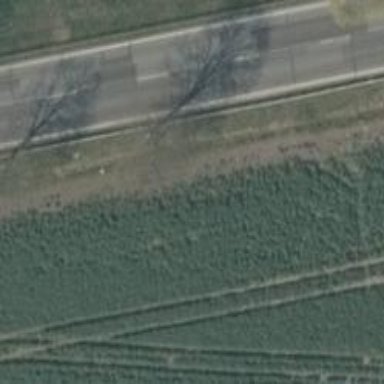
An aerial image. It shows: Row of deciduous broadleaved trees.